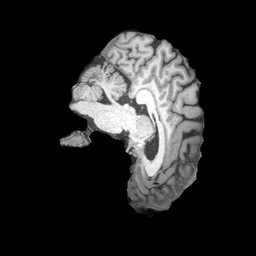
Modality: T1w
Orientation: sagittal
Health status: healthy